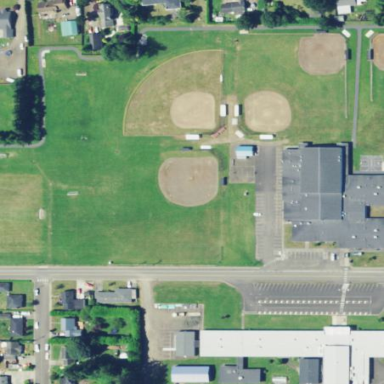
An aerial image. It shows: Softball pitch designated for baseball sports.